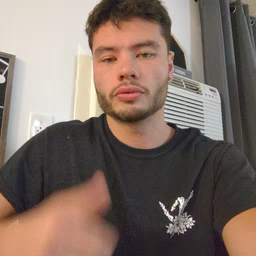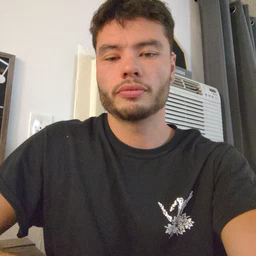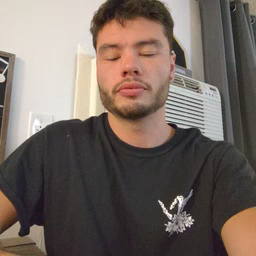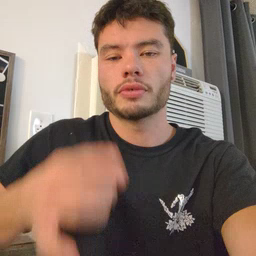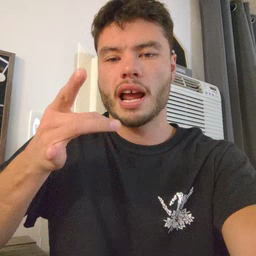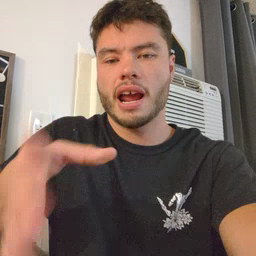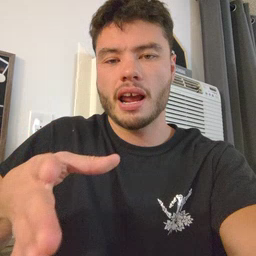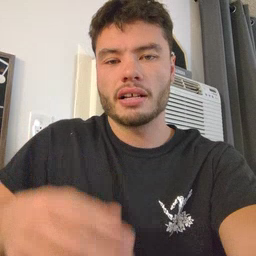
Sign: hate